Question: I have the following image representing my button:

I want to use that image to create a button that uses that as the background, but that is much wider than the image I supplied.
Here are the two methods that I have tried:
'''
UIButton *emailSupportButton = [[UIButton alloc] initWithFrame:CGRectMake(25, 315, 200, 60)];
[emailSupportButton setTitle:@"Email Support" forState:UIControlStateNormal];
[emailSupportButton setImage:[UIImage imageNamed:@"toolbar-button"] forState:UIControlStateNormal];
'''
This method results in the button image not being stretched and displaying exactly how the .png would display normally.
The other method I have tried is setting the background image, like so...
'''
UIButton *emailSupportButton = [[UIButton alloc] initWithFrame:CGRectMake(25, 315, 200, 60)];
[emailSupportButton setTitle:@"Email Support" forState:UIControlStateNormal];
[emailSupportButton setBackgroundImage:[UIImage imageNamed:@"toolbar-button"] forState:UIControlStateNormal];
'''
This method stretches the image in a really ugly fashion instead of achieving the desired effect, causing the button to be almost elliptical with a really ugly border.
Is the problem that I am not using the right method of creating a custom button, or that my image is not suitable for the task I am trying to accomplish? Is my image supposed to be rectangular and not include the button's border, letting UIButton take care of the border/rounding for me? Is my image supposed to already be the size of the button (this seems a bit limiting)?
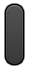
Answer: The second method you listed (code-wise) is what you want. What you are missing is the stretchable image. Try this:
'''
UIButton *emailSupportButton = [[UIButton alloc] initWithFrame:CGRectMake(25, 315, 200, 60)];
[emailSupportButton setTitle:@"Email Support" forState:UIControlStateNormal];
UIImage *backgroundImage = [UIImage imageNamed:@"toolbar-button"];
CGSize size = backgroundImage.size;
backgroundImage = [backgroundImage stretchableImageWithLeftCapWidth:size.width/2.0 topCapWidth:size.height/2.0];
[emailSupportButton setBackgroundImage:backgroundImage forState:UIControlStateNormal];
'''
If you are deploying on iOS 5 and greater only, then you will want to use the new '-[UIImage resizableImageWithCapInsets:(UIEdgeInsets)capInsets];' iOS 6 also adds '-[UIImage resizableImageWithCapInsets:(UIEdgeInsets)capInsets resizingMode:(UIImageResizingMode)resizingMode];'